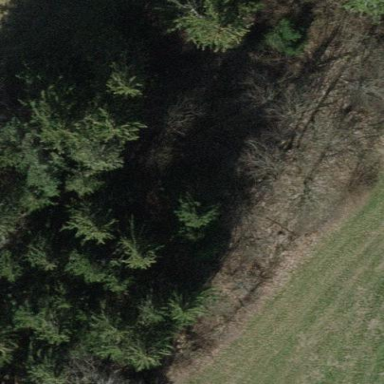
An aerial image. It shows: Beautiful woodland area.